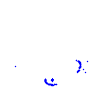
Particle: kaon